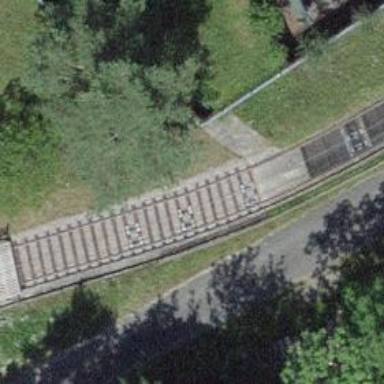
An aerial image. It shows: Funicular railway.